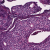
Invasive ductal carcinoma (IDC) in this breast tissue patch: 0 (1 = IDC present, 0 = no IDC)